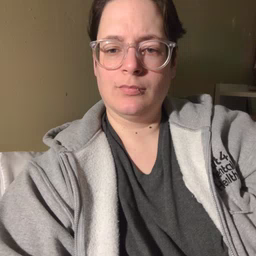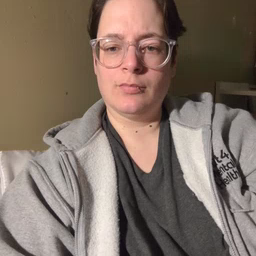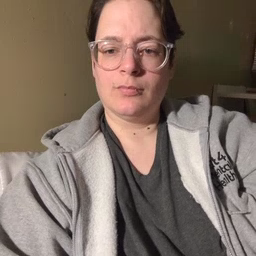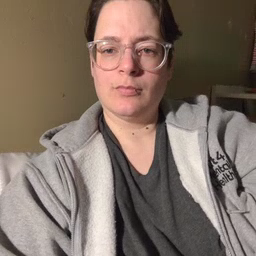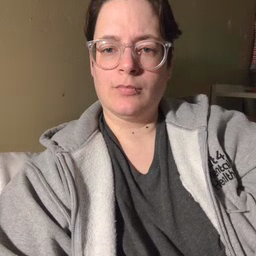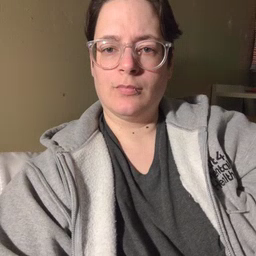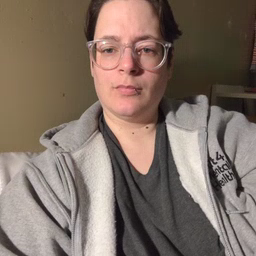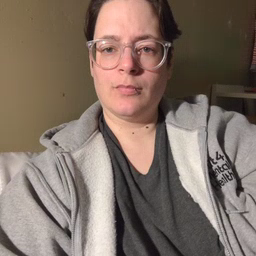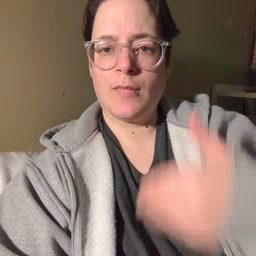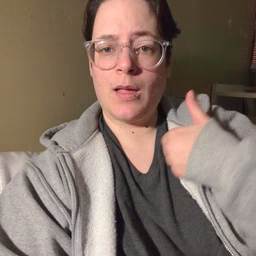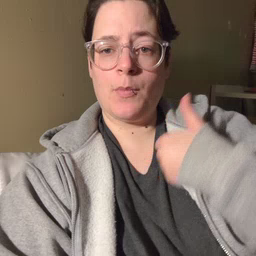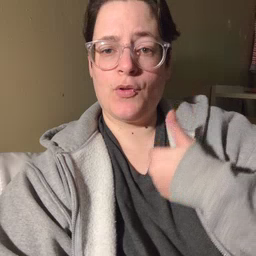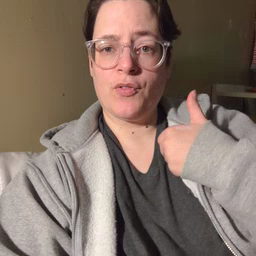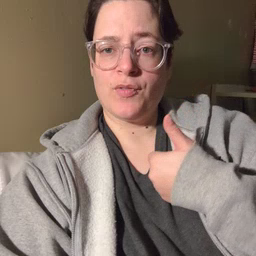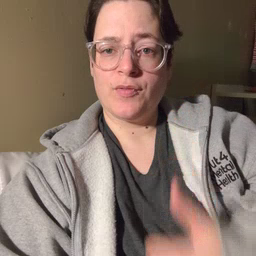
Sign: animal